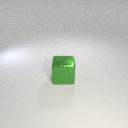
large green metal cube